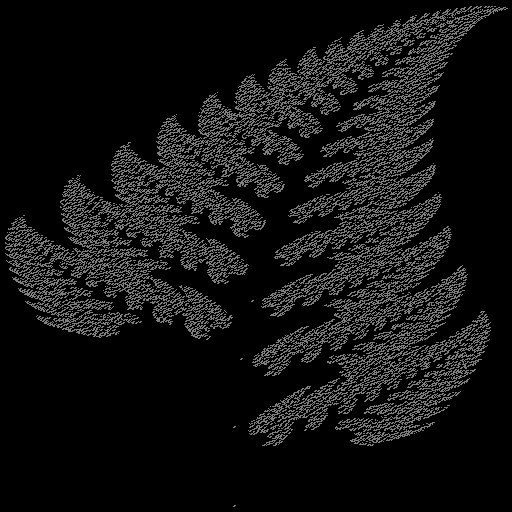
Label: fern